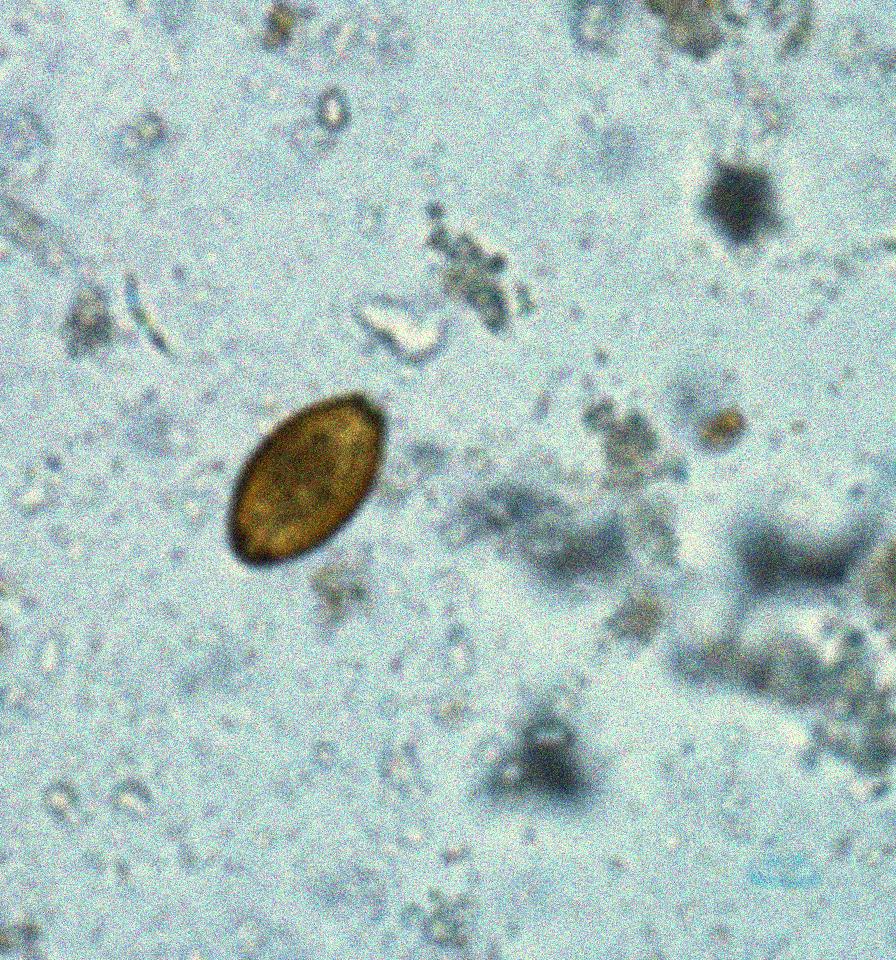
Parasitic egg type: Trichuris trichiura